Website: slack
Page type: billing-address
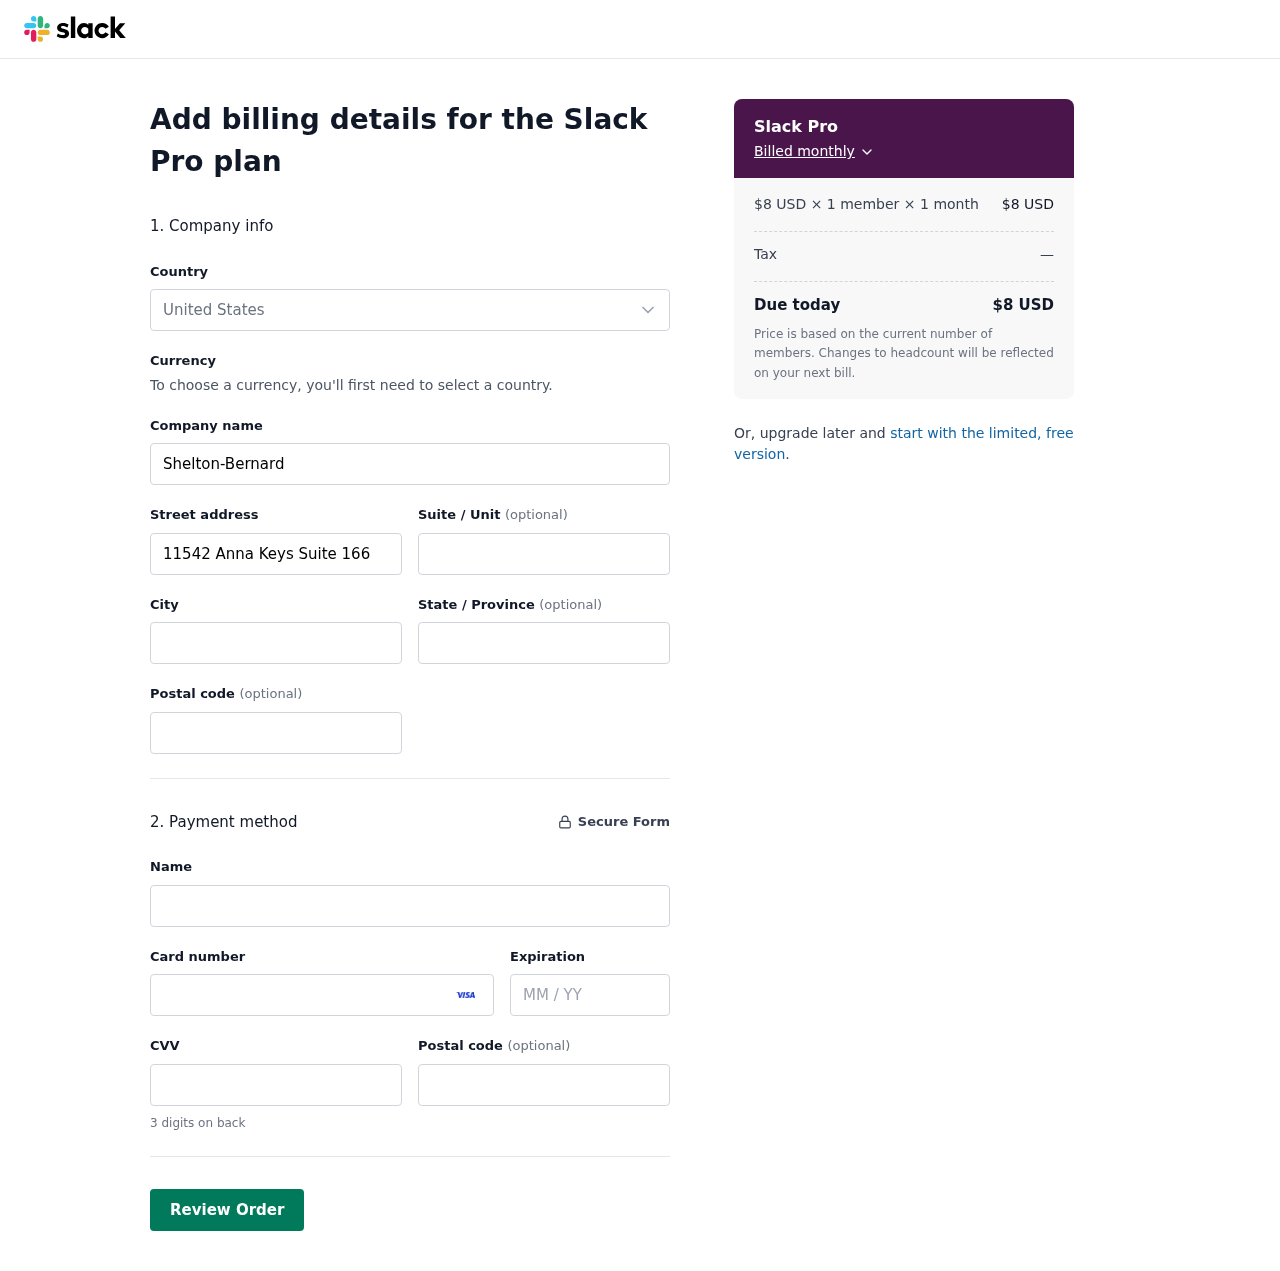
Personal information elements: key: PII_CARD_CVV
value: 748
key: PII_CARD_EXPIRY
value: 10/26
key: PII_CARD_NUMBER
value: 4770 0550 6357 4861
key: PII_CITY
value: Taylortown
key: PII_COMPANY
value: Shelton-Bernard
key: PII_COUNTRY
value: United States
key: PII_FULLNAME
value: Ashley Campos
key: PII_POSTCODE
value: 33728
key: PII_STATE
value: Alabama
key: PII_STREET
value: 11542 Anna Keys Suite 166
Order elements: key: ORDER_PLAN_PRICE
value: $8 USD
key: ORDER_NUM_MEMBERS
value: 1 member
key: ORDER_NUM_MONTHS
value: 1 month
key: ORDER_SUBTOTAL
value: $8 USD
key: ORDER_TAX
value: —
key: ORDER_TOTAL
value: $8 USD